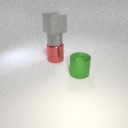
small gray rubber cube above large red metal cylinder